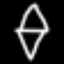
Label: diamond